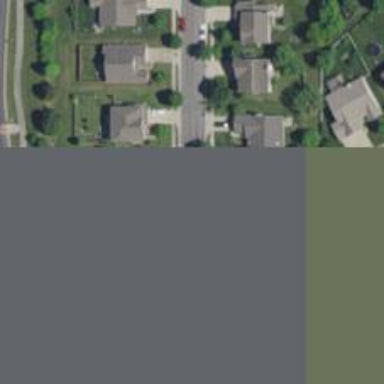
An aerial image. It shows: Residential road.